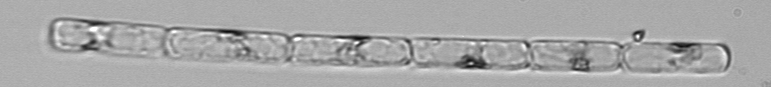
Label: Guinardia_delicatula